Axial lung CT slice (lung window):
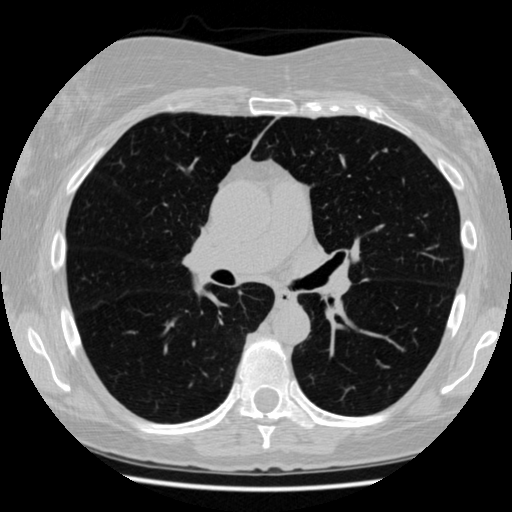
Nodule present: no